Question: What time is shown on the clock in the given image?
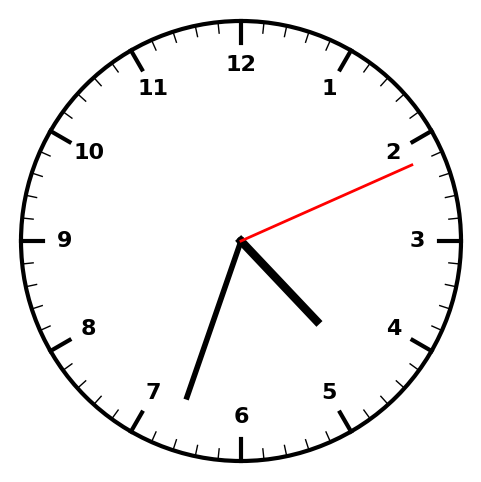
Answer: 04:33:11